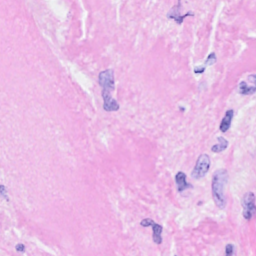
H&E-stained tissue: Breast